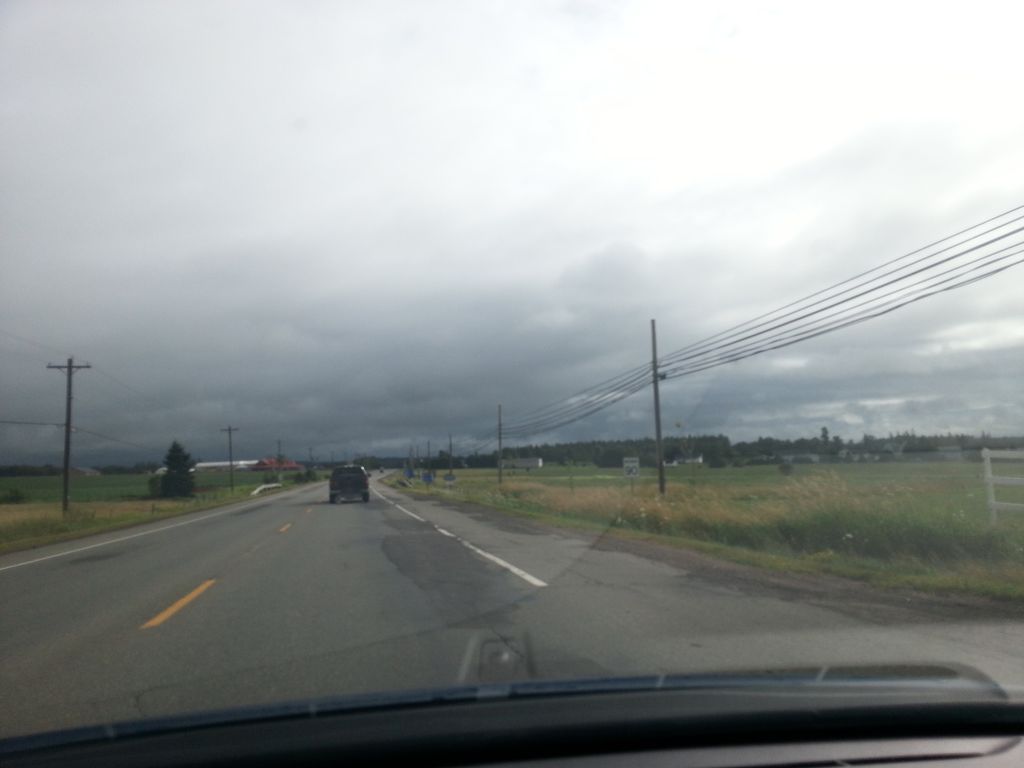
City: charlottetown